Brain MRI, t1w sequence, axial 2D slice.
Patient: age 18, sex M, weight 78 kg, height 1.78 m
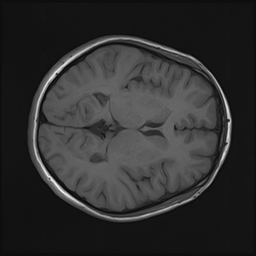